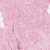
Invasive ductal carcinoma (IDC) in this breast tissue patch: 0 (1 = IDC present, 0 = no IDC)